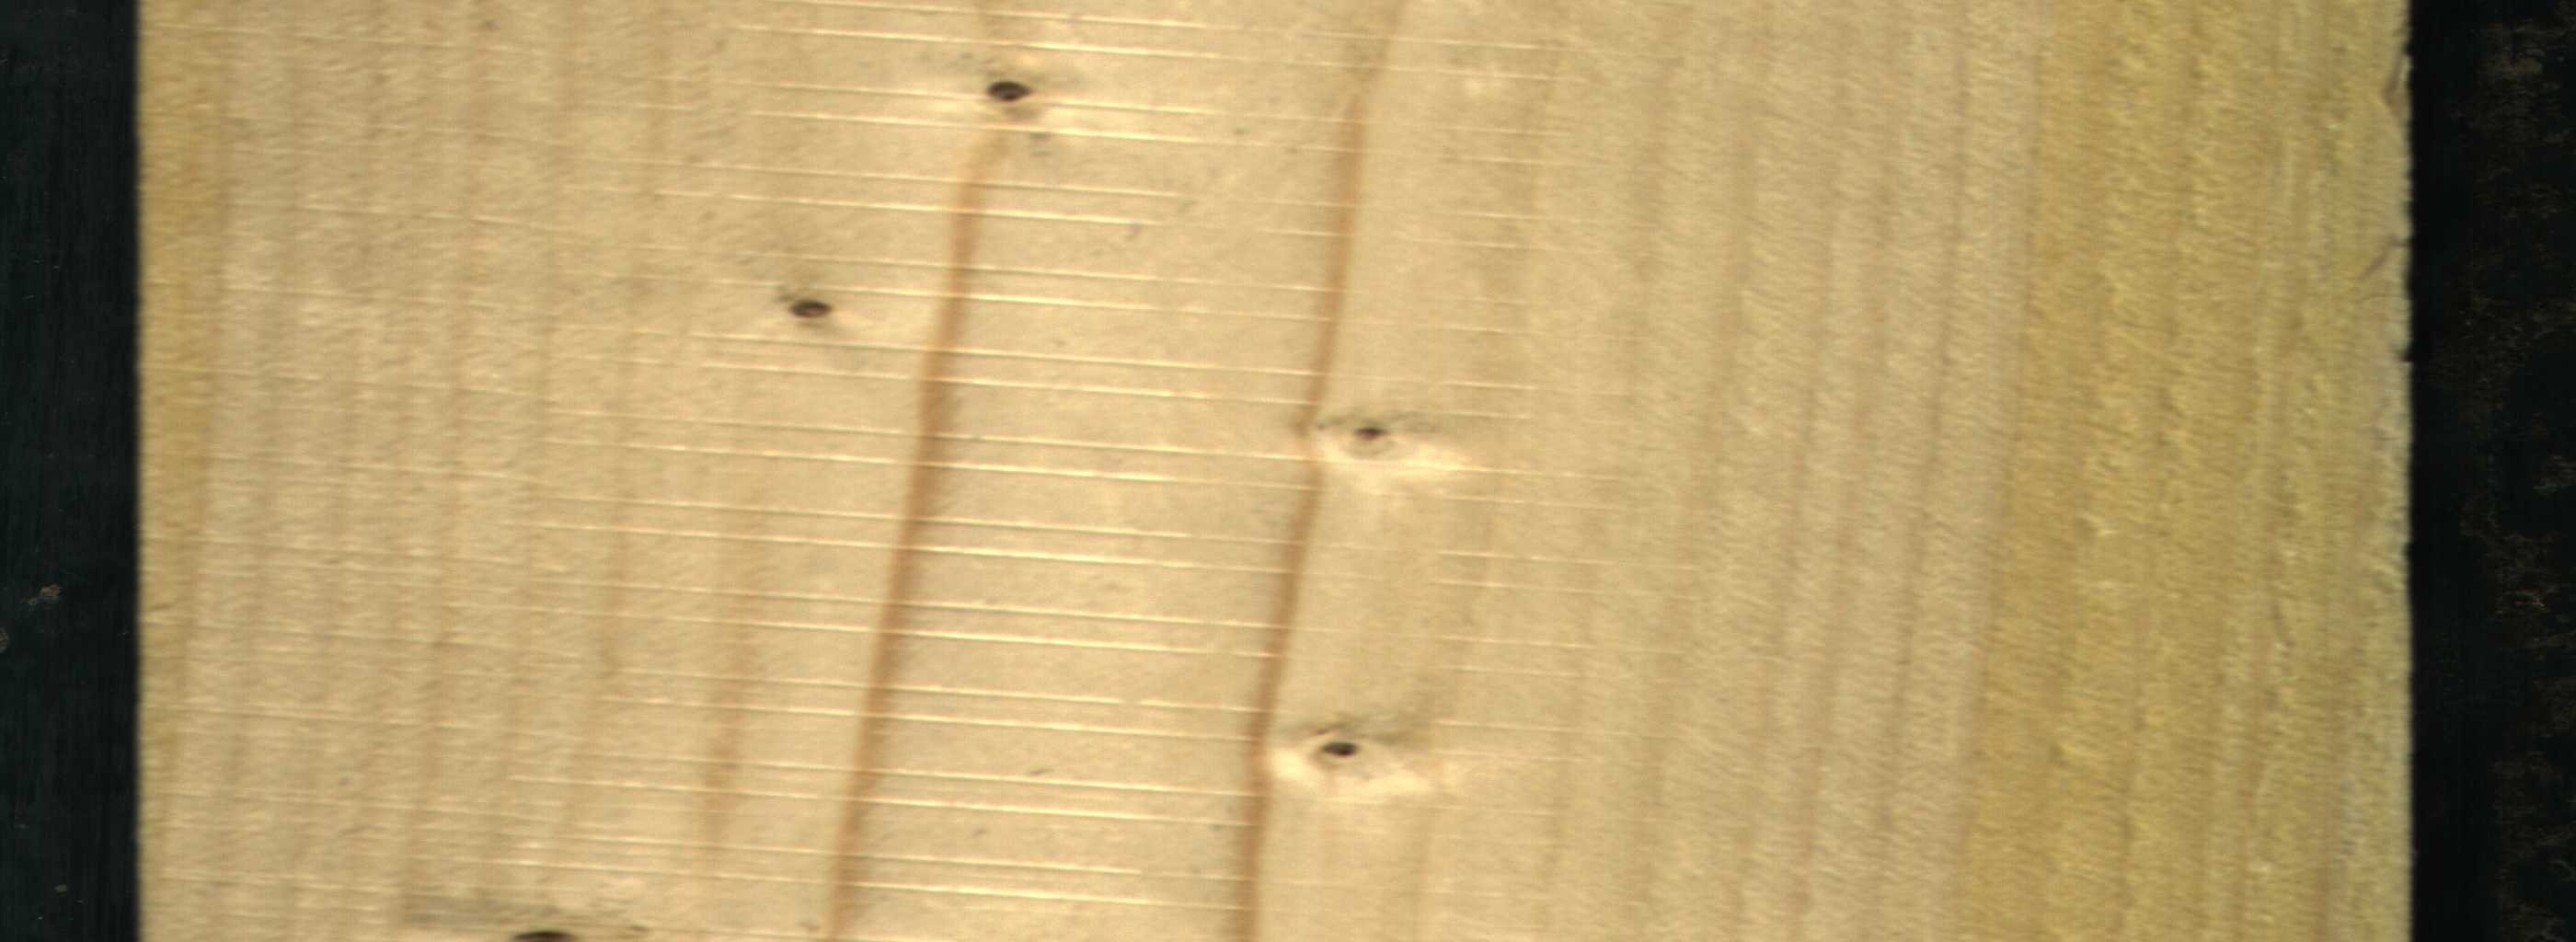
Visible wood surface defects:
Dead_Knot
Dead_Knot
Dead_Knot
Dead_Knot
Live_Knot